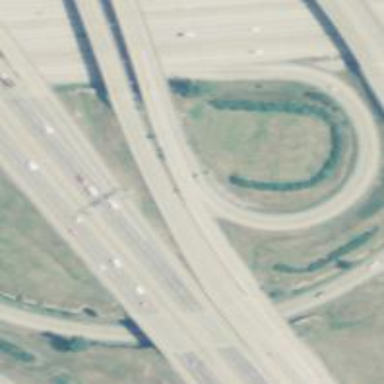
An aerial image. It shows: Motorway junction.